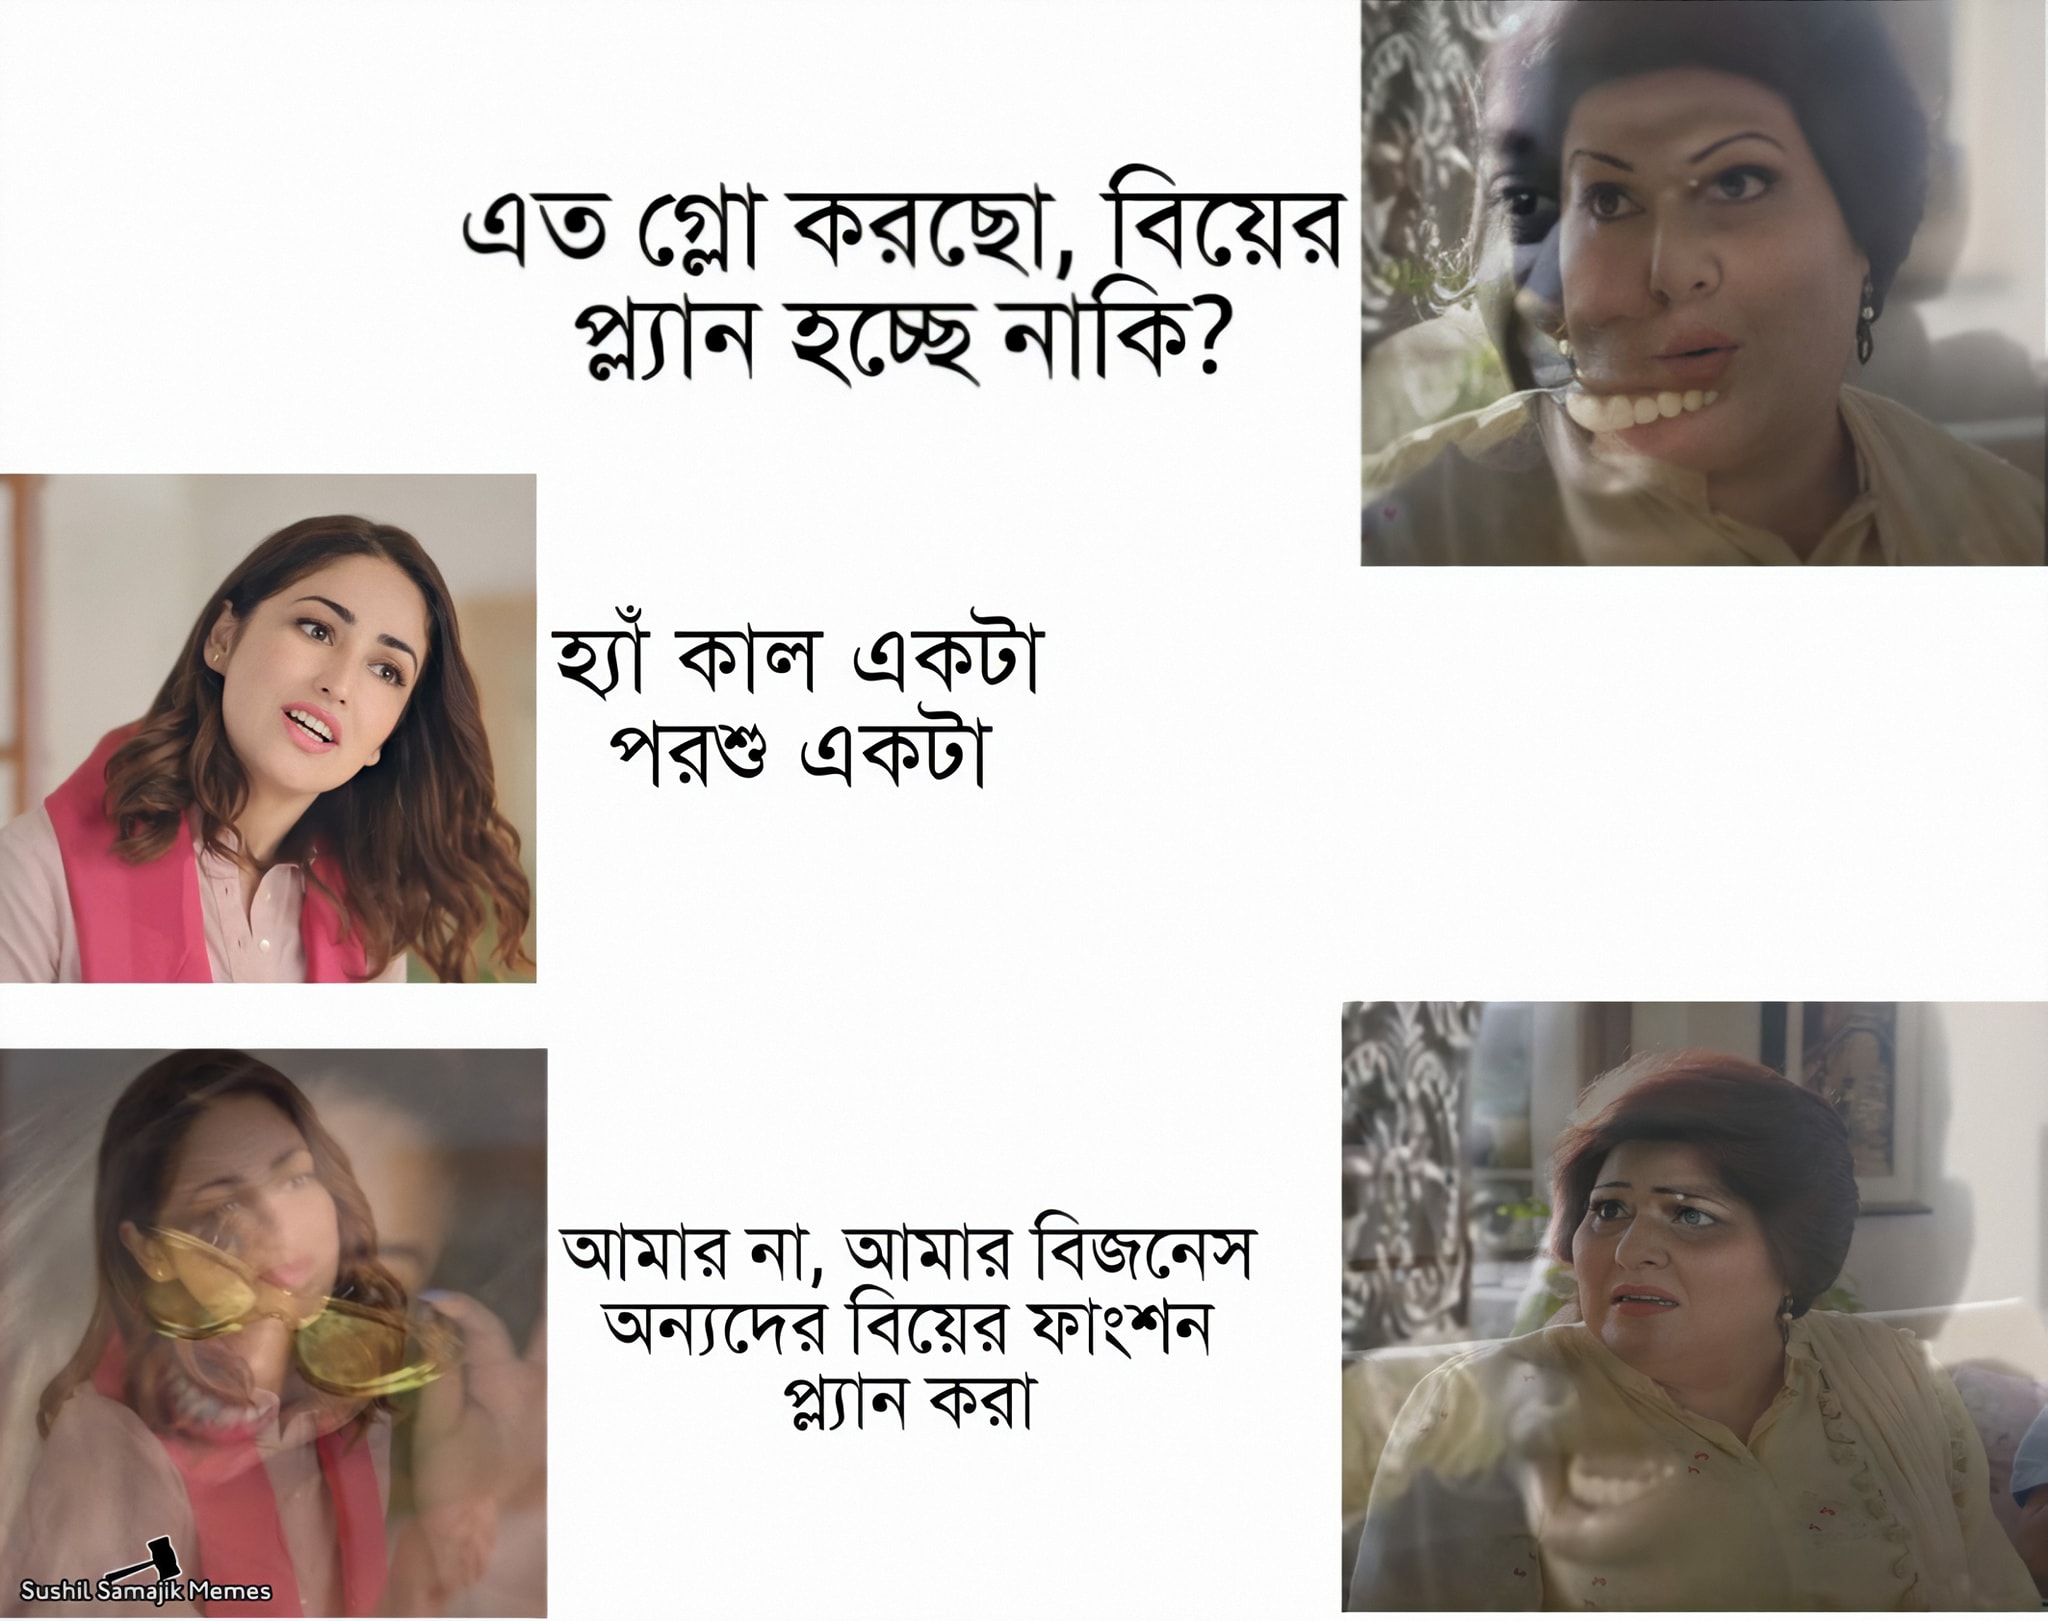
Caption:  *Gunshot*  *screams*    *explosion*  i sleep    বাংলা চলচ্চিত্রের নায়িকাদের আহ ! উহ !   নিঃশ্বাসের শব্দ      real shit
Label: non-hate